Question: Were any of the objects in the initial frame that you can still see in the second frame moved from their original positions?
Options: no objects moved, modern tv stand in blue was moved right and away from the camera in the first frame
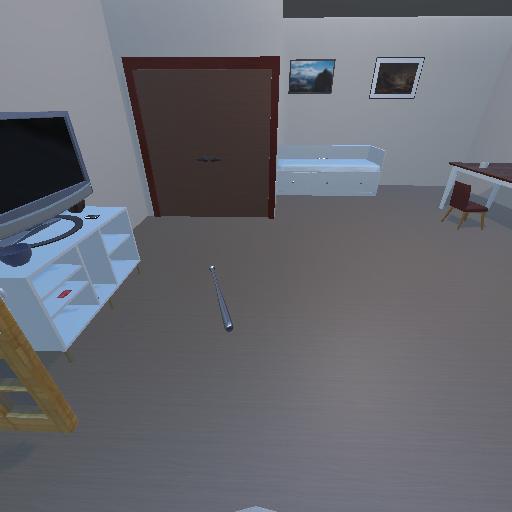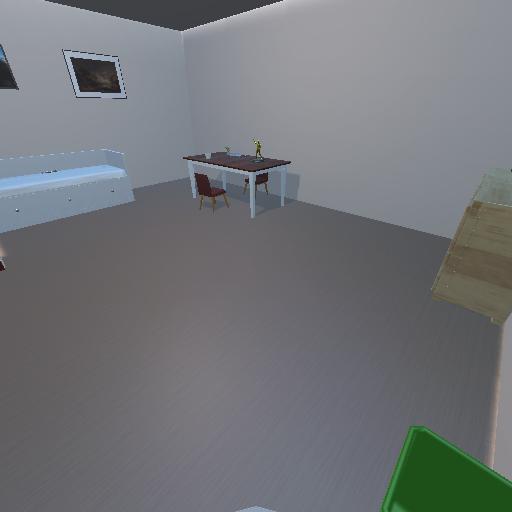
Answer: no objects moved